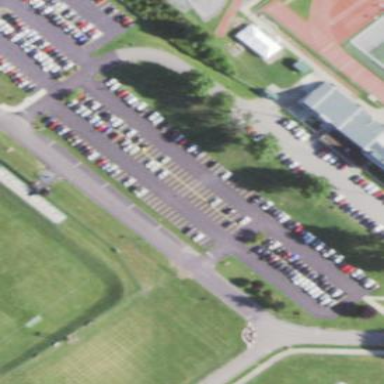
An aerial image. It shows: Street-side parking area with parallel orientation on asphalt surface.